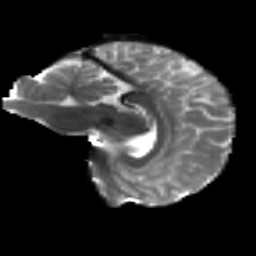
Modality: T2w
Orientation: sagittal
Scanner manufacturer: siemens
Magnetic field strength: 3 T
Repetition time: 4.16 s
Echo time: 0.0806 s